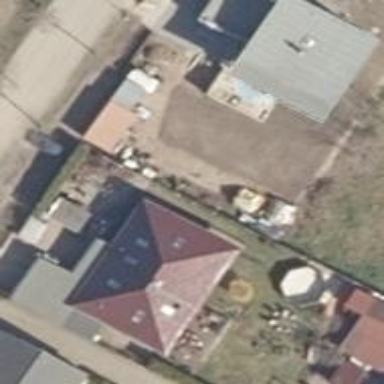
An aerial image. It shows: House with pyramidal roof shape.